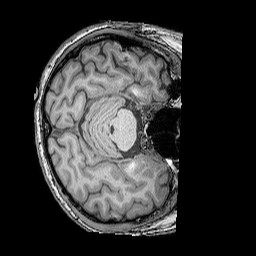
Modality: T1w
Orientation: axial
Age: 68
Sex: male
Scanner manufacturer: siemens
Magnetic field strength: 3 T
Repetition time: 2.25 s
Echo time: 0.00411 s